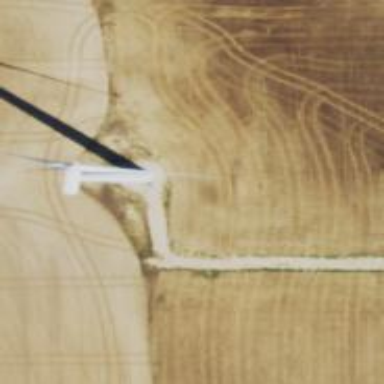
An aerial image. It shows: Wind generator powered by horizontal axis wind turbine.